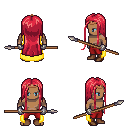
a pixel art fantasy rpg character, male body template, human, dark skin, yellow cape, red pants, ruby red extra-long hairstyle, bronze tiara, metal gloves, brown shoes, spear, four views (front, back, left, right), 2x2 character sprite sheet, small pixel art, hard edges, no anti-aliasing